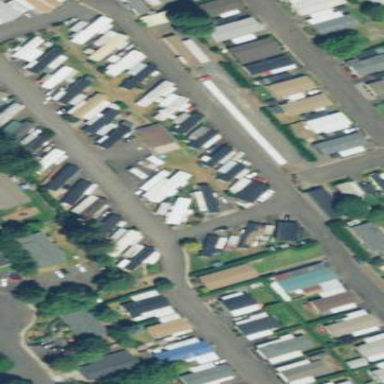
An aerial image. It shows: Residential area designated as trailer park.